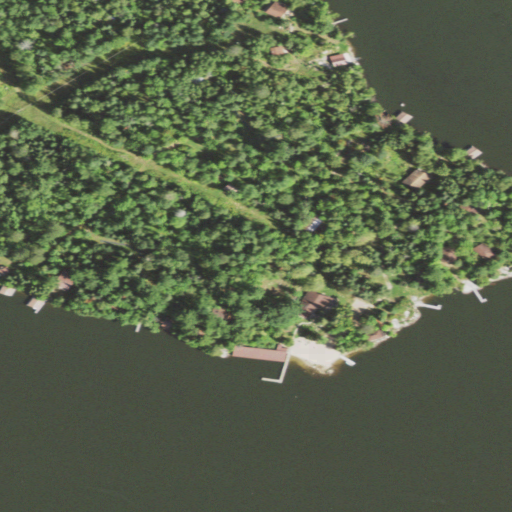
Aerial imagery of cape in Minnesota named Muskego Point containing mixed forest, open water, open development, and evergreen forest